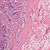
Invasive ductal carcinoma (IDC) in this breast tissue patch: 1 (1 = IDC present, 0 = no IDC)